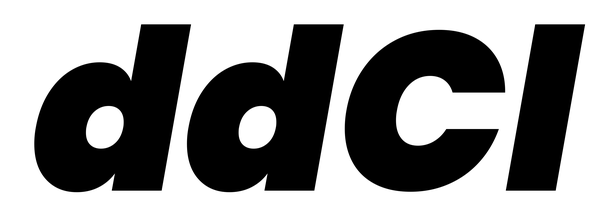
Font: Poppins-BlackItalic